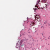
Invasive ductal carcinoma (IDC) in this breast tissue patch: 0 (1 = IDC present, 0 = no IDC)